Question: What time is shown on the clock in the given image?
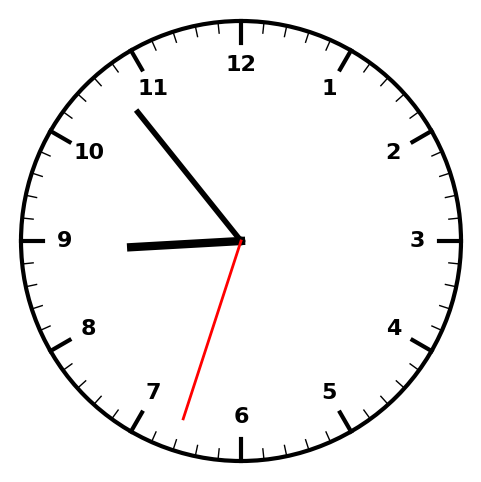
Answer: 08:53:33